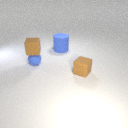
small blue rubber sphere in front of large blue rubber cylinder